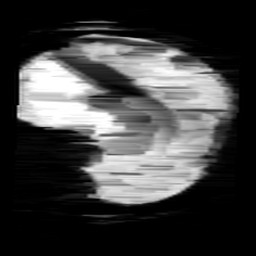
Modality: minIP
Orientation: sagittal
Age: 11
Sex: female
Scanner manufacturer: siemens
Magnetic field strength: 3 T
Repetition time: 0.027 s
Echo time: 0.02 s